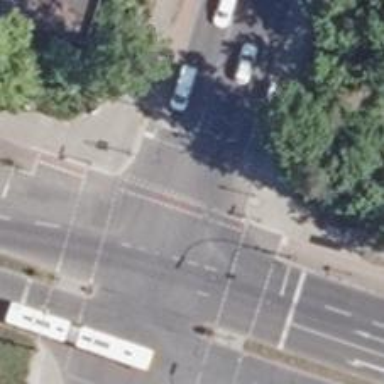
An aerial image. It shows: Asphalt footway with crossing controlled by traffic signals and pedestrian island.